Interaction volume radius: 10 \u00c5
Interaction volume height: 10 \u00c5
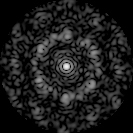
Disorder parameter: 0.6916